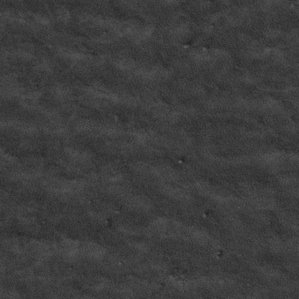
Label: frost